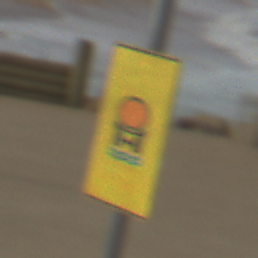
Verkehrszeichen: FahrzeugeMitWassergefaehrdenderLadungOhnePfeilsymbol
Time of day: MorningAfternoon
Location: Outdoor (Suburban)
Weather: PartlyCloudy
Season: NotSpecified
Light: Natural